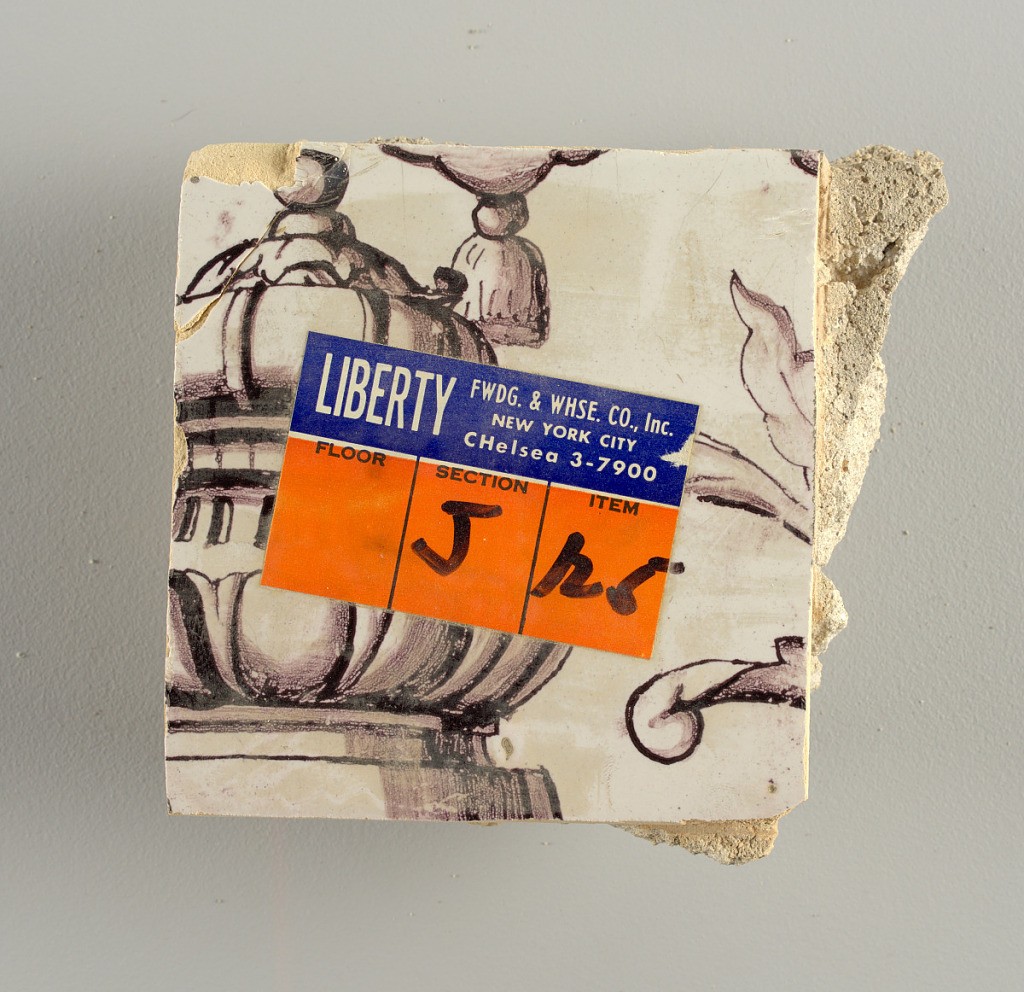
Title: Wall facing
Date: ca. 1725
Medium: tin-glazed earthenware, underglaze
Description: Two vertical rectangles, twenty-three tiles high.  A) Nine tiles wide at top; seven tiles wide at bottom.  B) Ten and one-half tiles wide.

Arabesque design of foliage.  A) with centered figure of Justice under a canopy.  B) with centered urn.